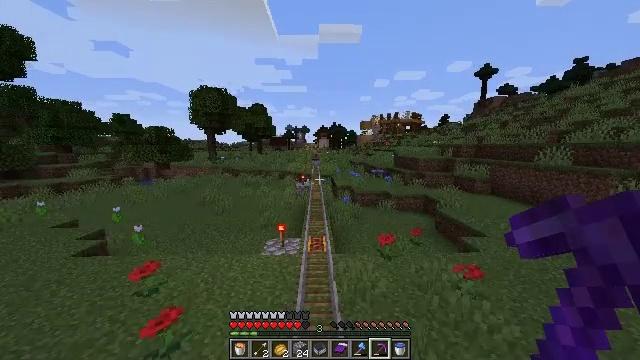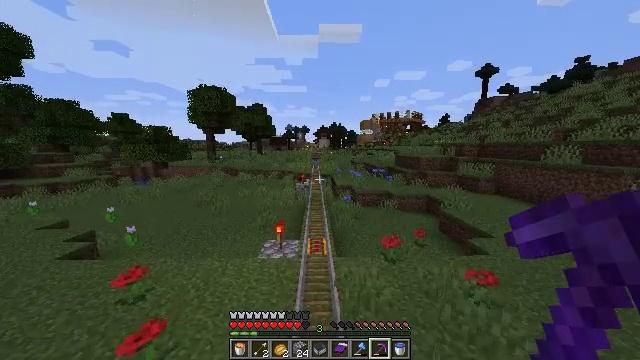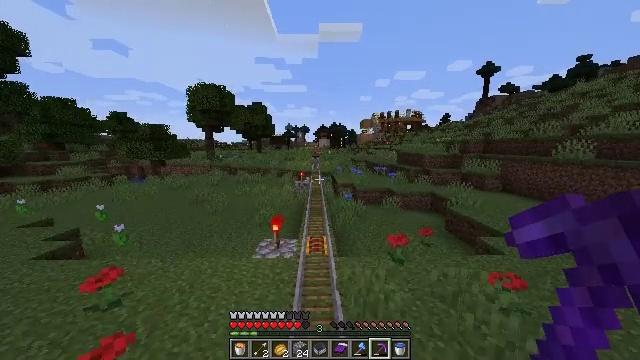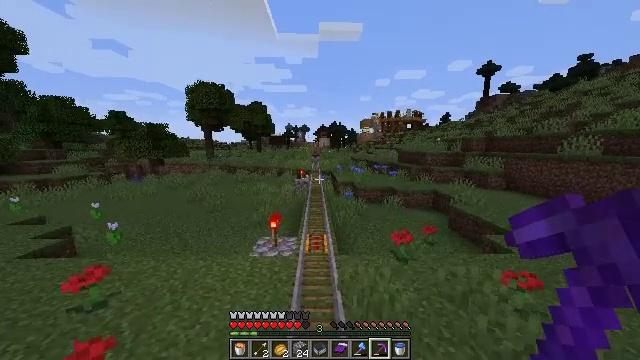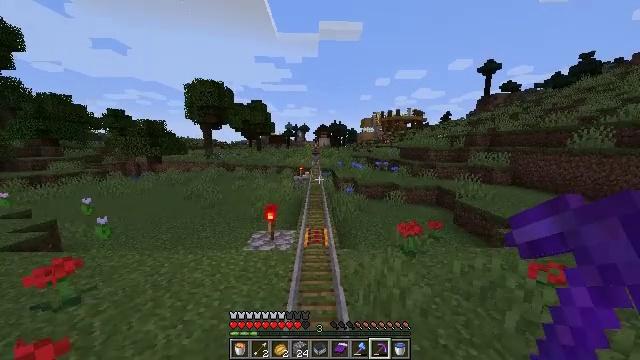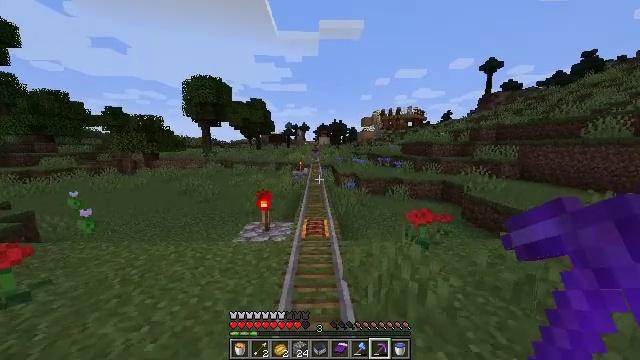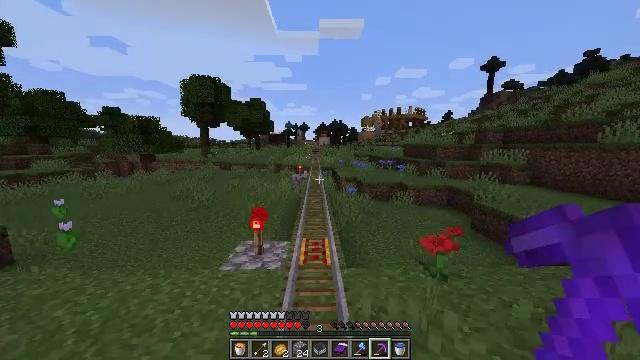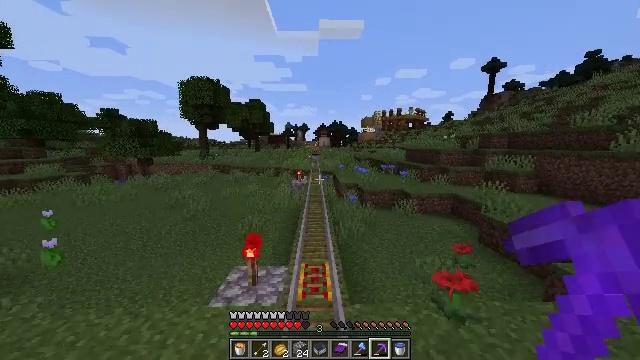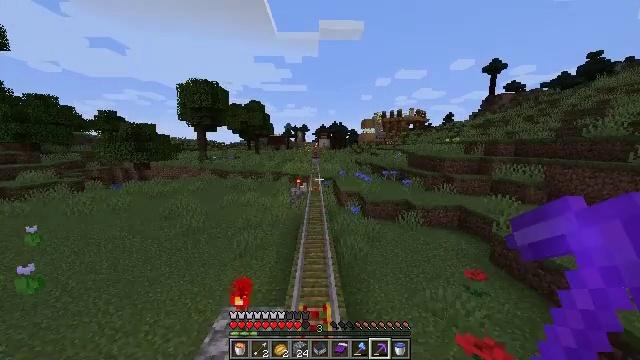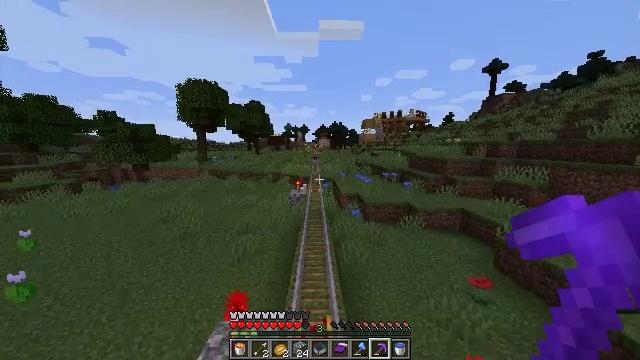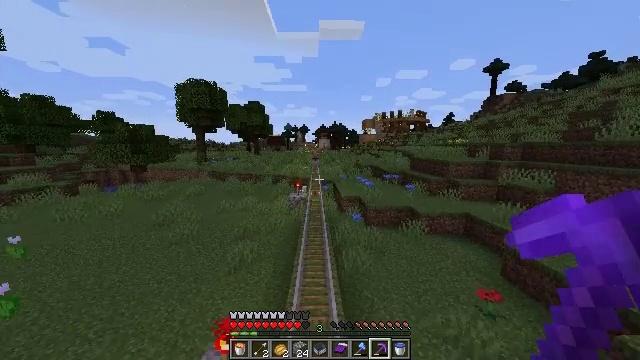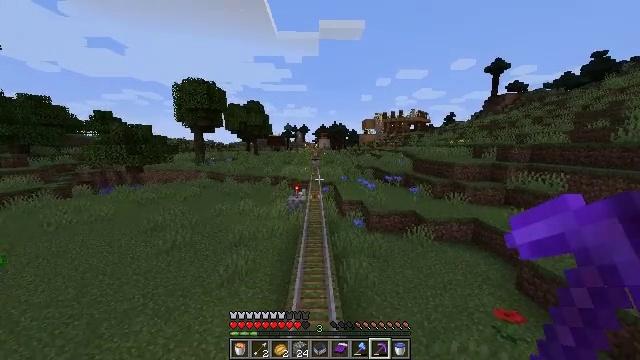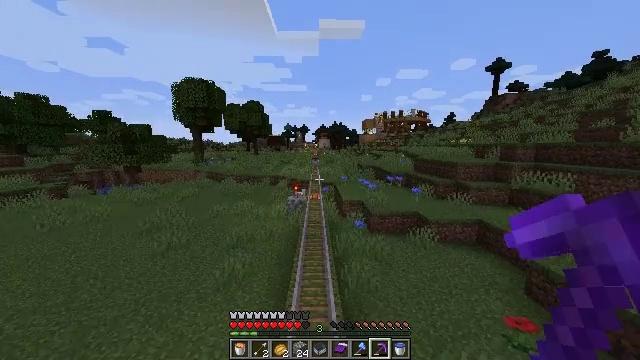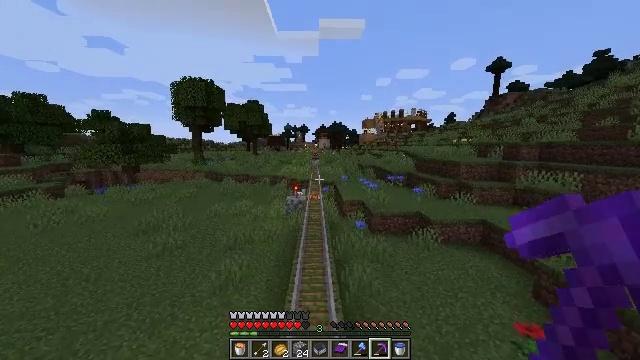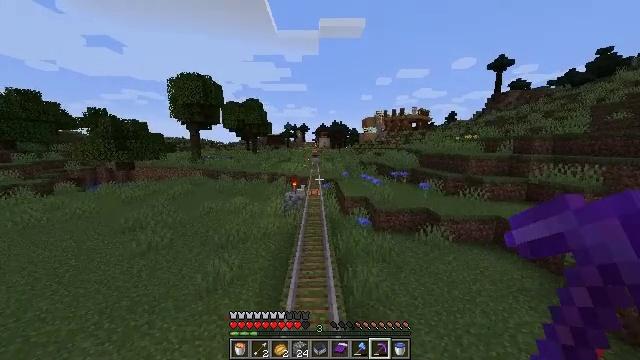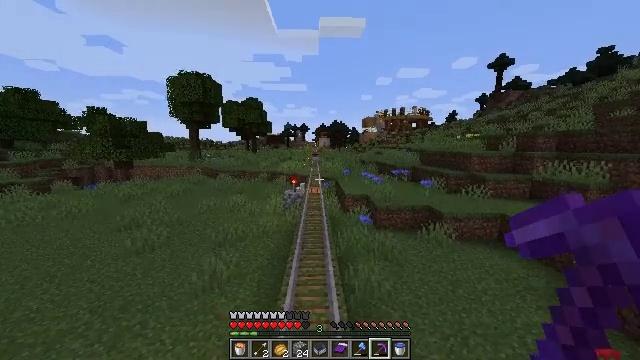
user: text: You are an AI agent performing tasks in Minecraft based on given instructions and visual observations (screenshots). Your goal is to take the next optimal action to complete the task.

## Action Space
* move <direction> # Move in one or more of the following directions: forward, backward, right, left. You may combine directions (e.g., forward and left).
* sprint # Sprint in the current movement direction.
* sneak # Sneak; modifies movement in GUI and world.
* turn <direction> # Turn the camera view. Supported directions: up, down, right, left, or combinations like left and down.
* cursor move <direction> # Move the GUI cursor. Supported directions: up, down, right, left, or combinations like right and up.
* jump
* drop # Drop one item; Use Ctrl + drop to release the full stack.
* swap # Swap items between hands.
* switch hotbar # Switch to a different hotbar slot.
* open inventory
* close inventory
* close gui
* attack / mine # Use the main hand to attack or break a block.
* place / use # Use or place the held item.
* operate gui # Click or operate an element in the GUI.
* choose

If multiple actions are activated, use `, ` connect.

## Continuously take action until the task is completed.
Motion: motion action
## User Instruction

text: Break the cobblestone to create a path.
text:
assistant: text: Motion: move forward, jump
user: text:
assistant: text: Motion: move forward, jump
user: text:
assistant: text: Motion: move forward, jump
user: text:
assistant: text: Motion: move forward, jump
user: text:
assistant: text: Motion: move forward, jump
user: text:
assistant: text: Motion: move forward, jump
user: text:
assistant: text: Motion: move forward, sprint, jump
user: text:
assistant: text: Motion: move forward, sprint, jump
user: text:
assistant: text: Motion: move forward, sprint, jump
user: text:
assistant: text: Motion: move forward, sprint, jump
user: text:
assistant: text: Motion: move forward, sprint, jump
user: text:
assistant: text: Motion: move forward, jump
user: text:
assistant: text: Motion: move forward, jump
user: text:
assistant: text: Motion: move forward, jump
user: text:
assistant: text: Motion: move forward, jump
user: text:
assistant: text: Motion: move forward, jump
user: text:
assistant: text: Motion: move forward, jump
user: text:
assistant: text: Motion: move forward, jump
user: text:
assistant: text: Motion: move forward, sprint, jump
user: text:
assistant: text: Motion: move forward, sprint, jump
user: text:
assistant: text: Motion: move forward, sprint, jump
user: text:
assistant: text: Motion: move forward, sprint, jump
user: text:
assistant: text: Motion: move forward, sprint, jump
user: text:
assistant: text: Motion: move forward, sprint, jump
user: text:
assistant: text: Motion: move forward, jump
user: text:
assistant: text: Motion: move forward, jump
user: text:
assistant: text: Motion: move forward, jump
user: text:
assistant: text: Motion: move forward, jump
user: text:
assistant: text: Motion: move forward, jump
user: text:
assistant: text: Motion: move forward, jump